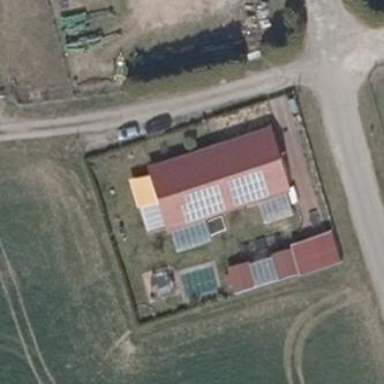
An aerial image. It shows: Detached building.